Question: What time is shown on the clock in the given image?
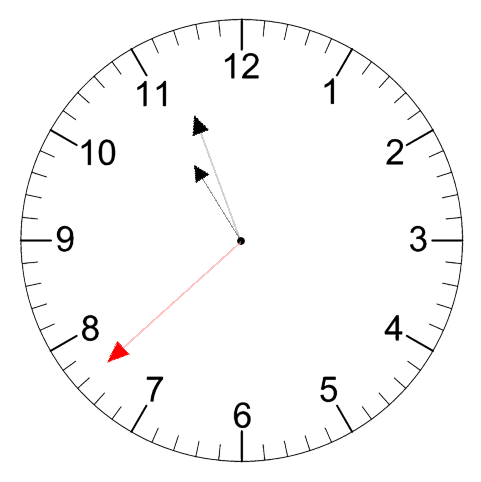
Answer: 10:56:38